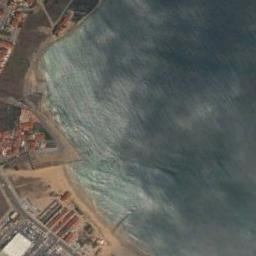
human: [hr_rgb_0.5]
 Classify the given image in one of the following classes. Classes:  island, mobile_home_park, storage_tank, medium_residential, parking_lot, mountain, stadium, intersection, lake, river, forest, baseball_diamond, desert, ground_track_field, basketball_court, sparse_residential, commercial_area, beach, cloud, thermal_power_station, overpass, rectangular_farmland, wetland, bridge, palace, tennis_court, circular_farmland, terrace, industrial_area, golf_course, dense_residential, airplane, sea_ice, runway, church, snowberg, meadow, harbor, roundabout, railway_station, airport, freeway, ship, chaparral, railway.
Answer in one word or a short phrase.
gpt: beach